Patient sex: F
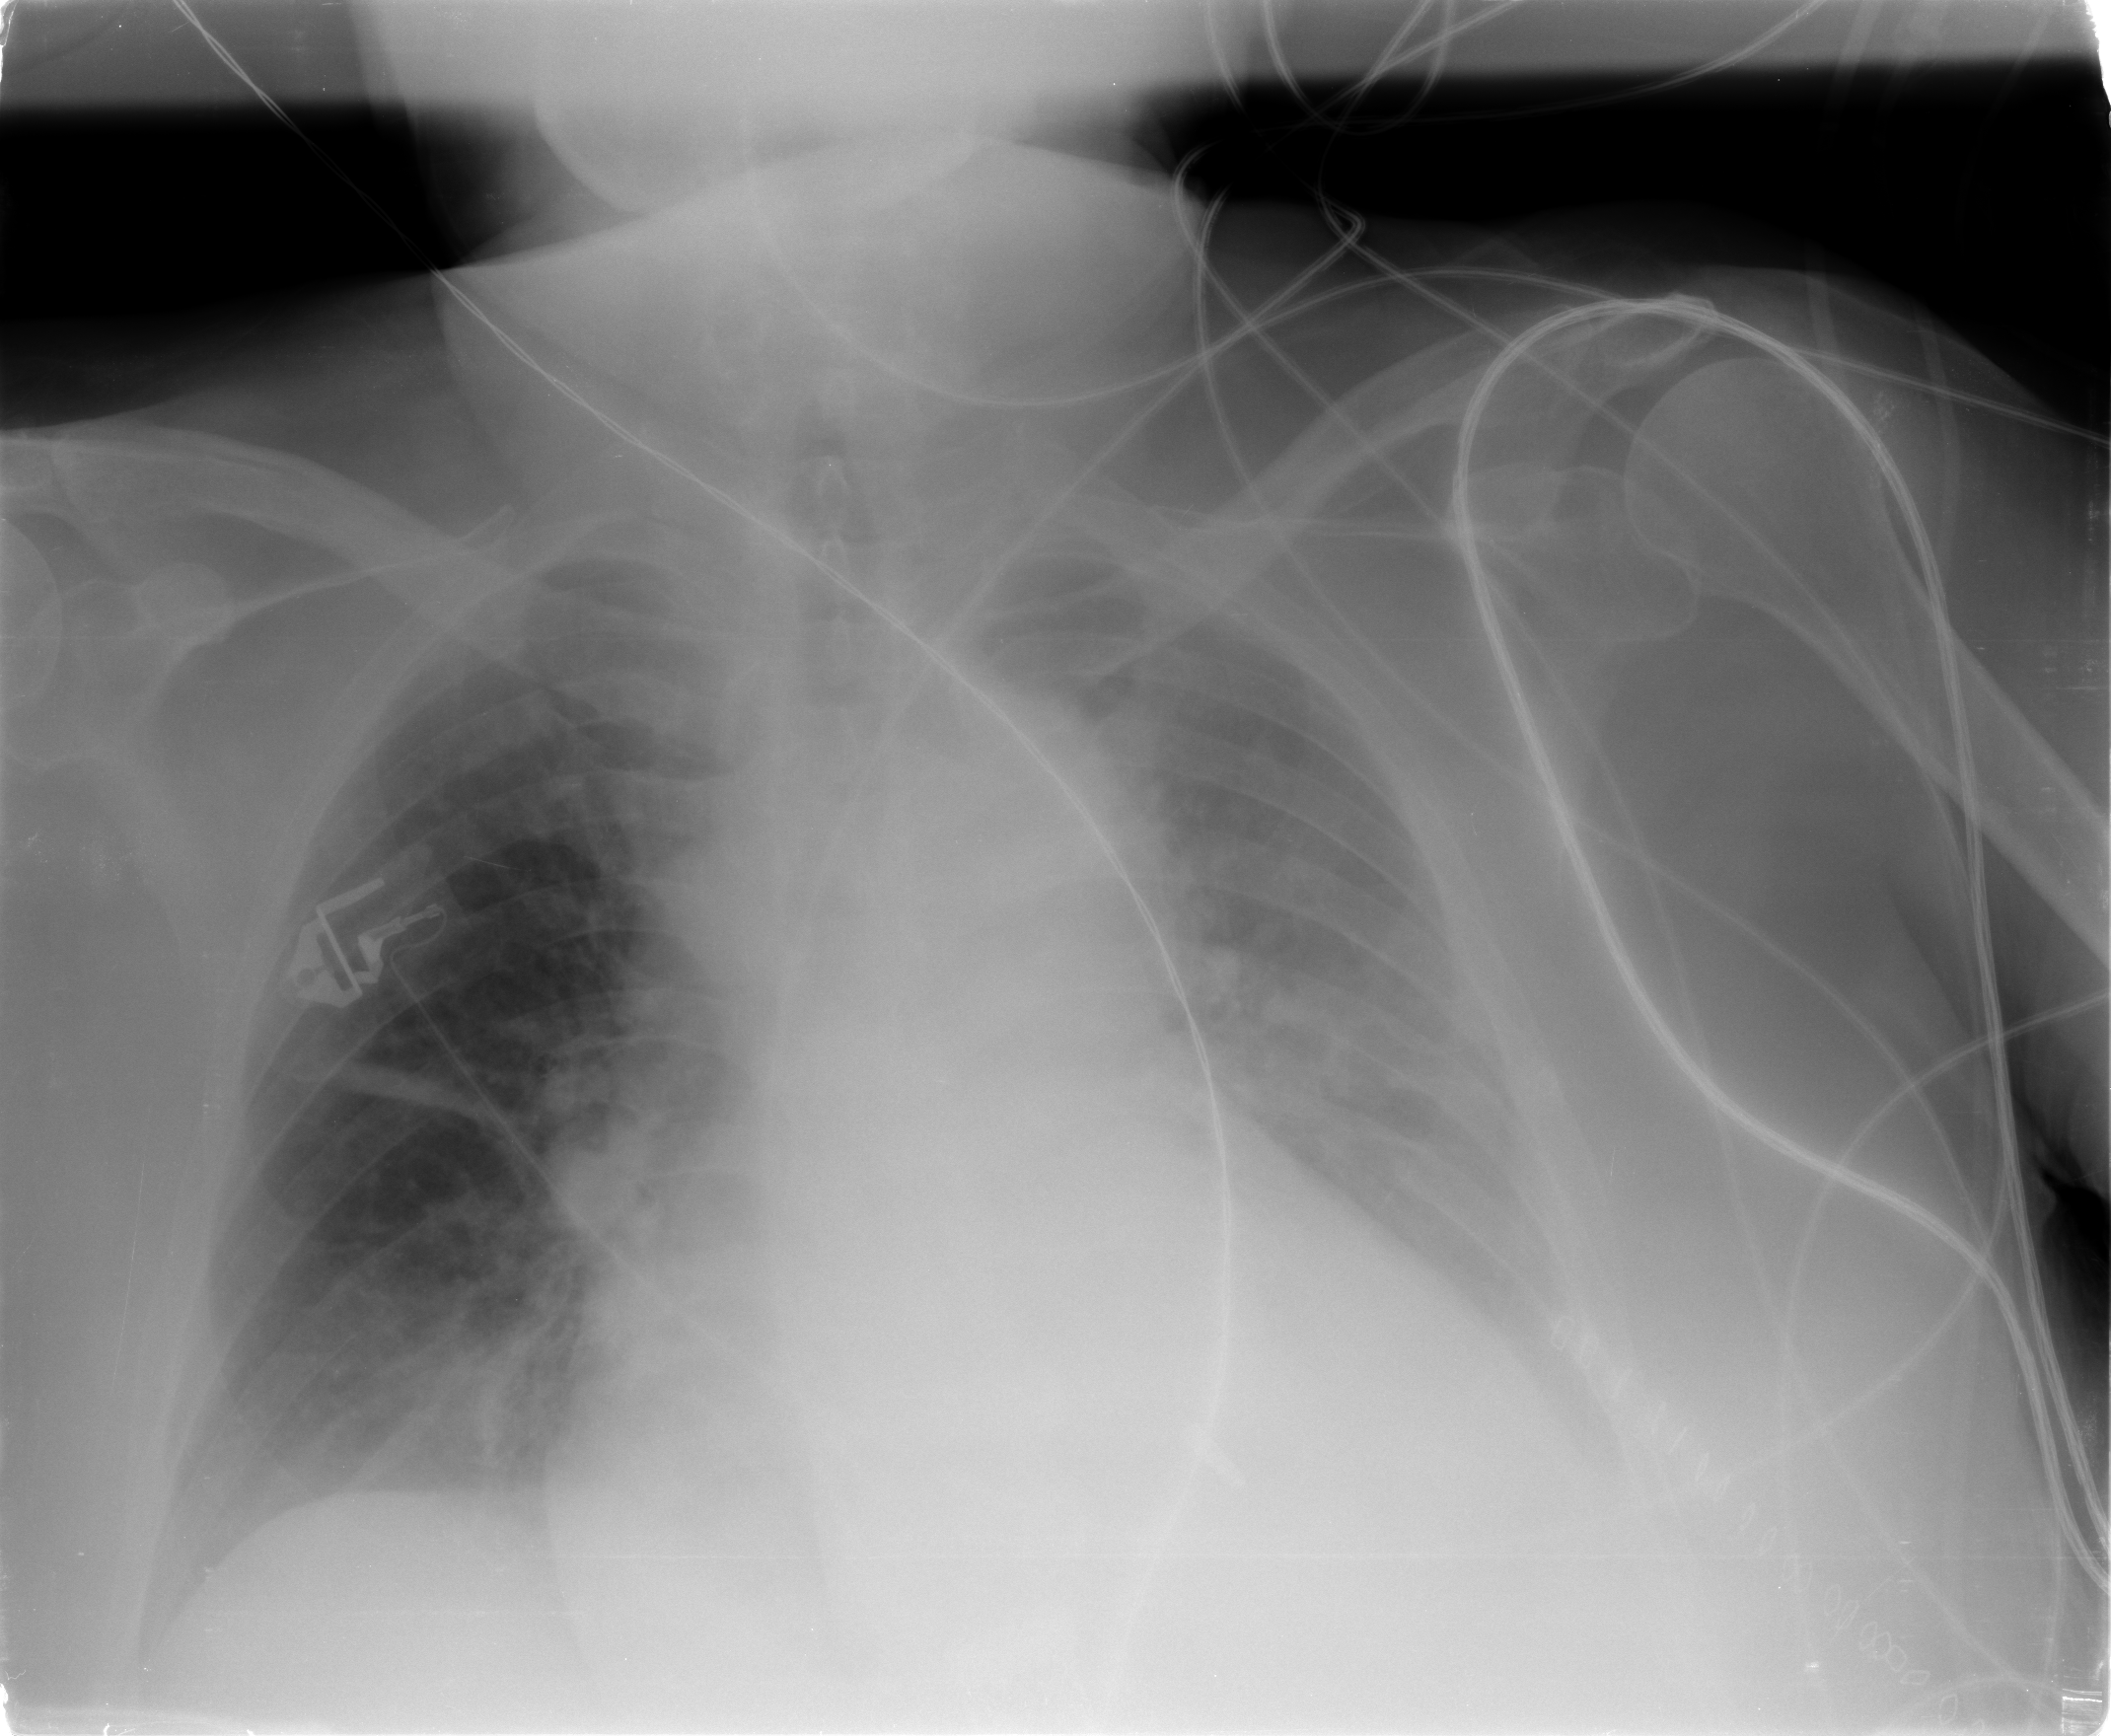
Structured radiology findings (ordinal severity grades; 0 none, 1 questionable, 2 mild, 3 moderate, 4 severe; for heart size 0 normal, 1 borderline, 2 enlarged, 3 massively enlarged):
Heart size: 3
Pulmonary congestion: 1
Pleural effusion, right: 1
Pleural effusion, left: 2
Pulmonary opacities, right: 1
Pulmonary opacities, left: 0
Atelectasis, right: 2
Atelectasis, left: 2